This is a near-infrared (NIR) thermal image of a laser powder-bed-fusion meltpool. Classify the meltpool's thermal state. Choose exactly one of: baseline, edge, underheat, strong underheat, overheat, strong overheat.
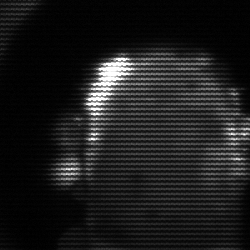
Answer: baseline